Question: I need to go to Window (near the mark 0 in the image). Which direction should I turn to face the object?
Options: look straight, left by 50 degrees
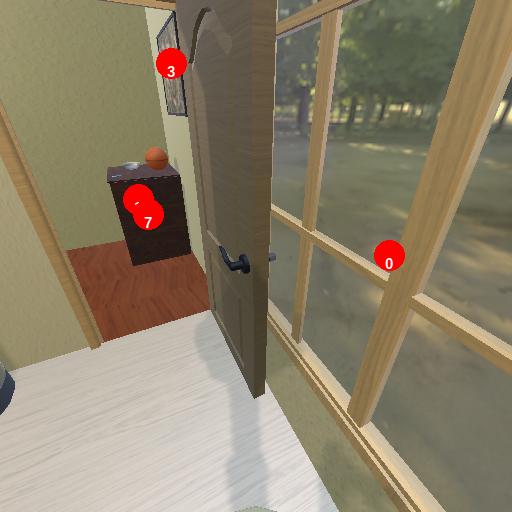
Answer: look straight